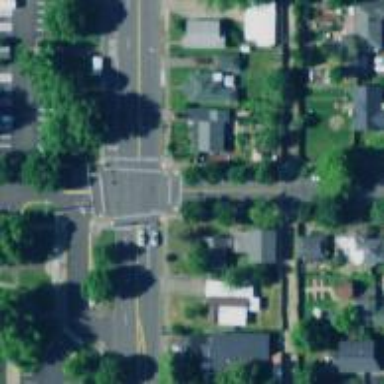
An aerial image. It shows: Solid stop line on the road.